Question: I downloaded the boostrap.min.css version from <URL>. But in the console its showing me a lot of errors. Check the image:
Im using mozilla firefox up to date. It is weird that in chrome i don't have these erros. Is there a way to solve this bugs from boostrap or at least to hide it ?
The first erros appears here :
'''
background-image: -webkit-linear-gradient(top,#fff 0,#e0e0e0 100%);
background-image: -o-linear-gradient(top,#fff 0,#e0e0e0 100%);
background-image: -webkit-gradient(linear,left top,left bottom,from(#fff),to(#e0e0e0));
background-image: linear-gradient(to bottom,#fff 0,#e0e0e0 100%);
'''
But i don't know what is wrong with this.
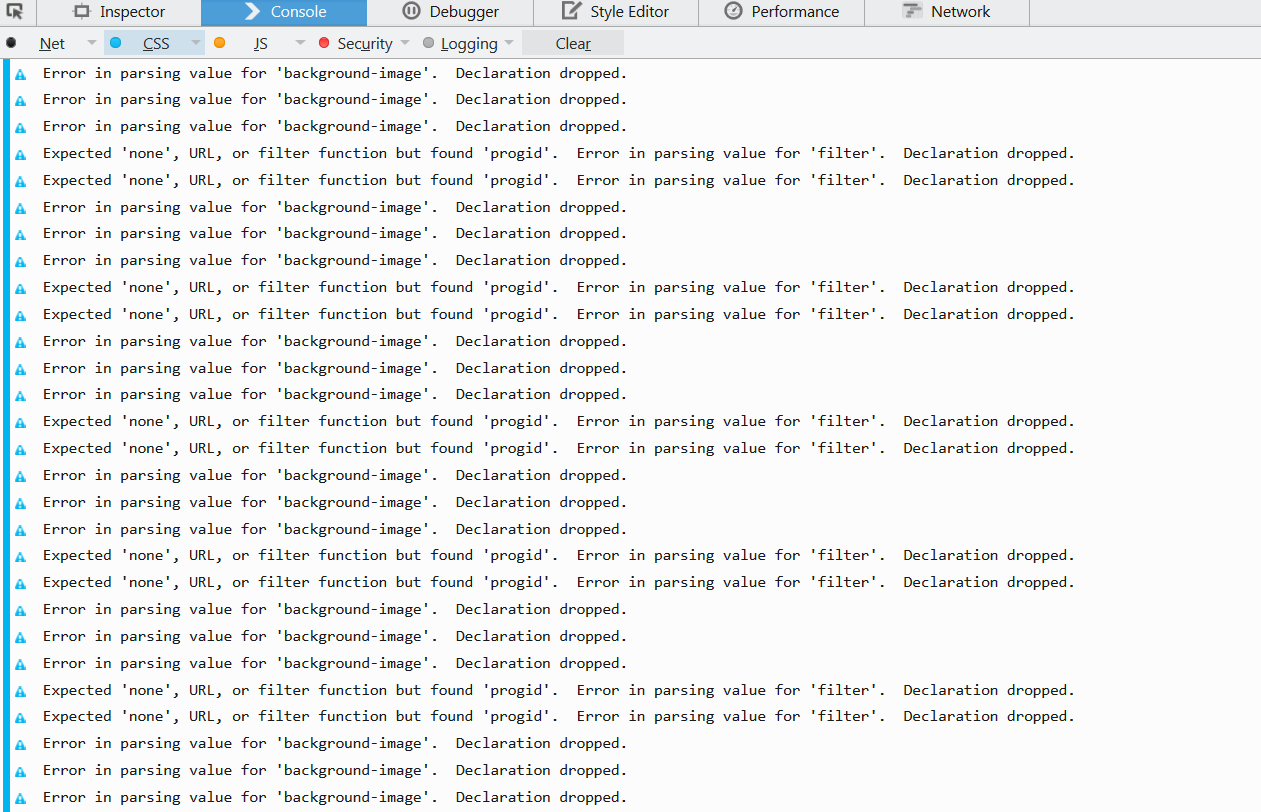
Answer: Bootstrap has added vendor prefixes in css for cross browser support. Here '-webkit-' is for webkit engine (chrome, safari) and '-o-' is for opera.
the '-webkit-gradient' rule is a bit old and was later replaced by '-webkit-linear-gradient'.
The errors are there because, firefox does not recognize the webkit or opera prefixes. The errors can be ignored and they are to implement css3 experimental features maintaining cross browser issues.